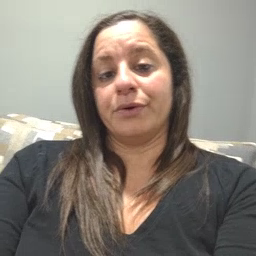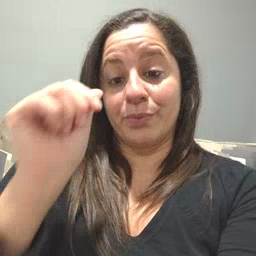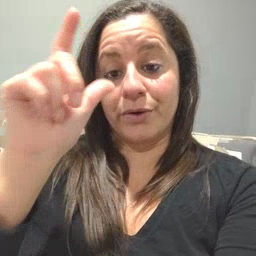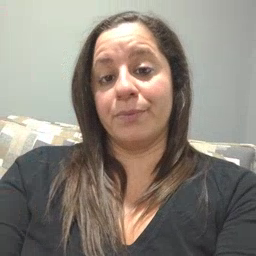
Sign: awake